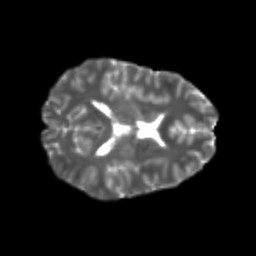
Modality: T2w
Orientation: axial
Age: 22
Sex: female
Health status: healthy
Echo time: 0.074 s